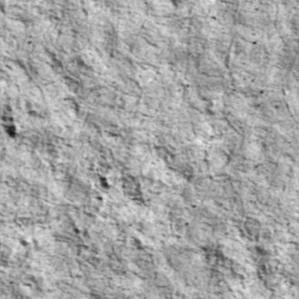
Label: non_frost